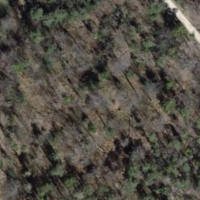
EUNIS habitat code: 41
Species observed at this site:
Nemobius sylvestris